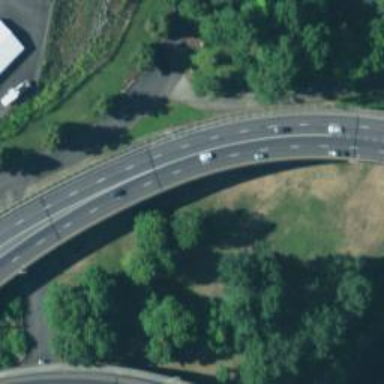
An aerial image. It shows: Motorway junction.